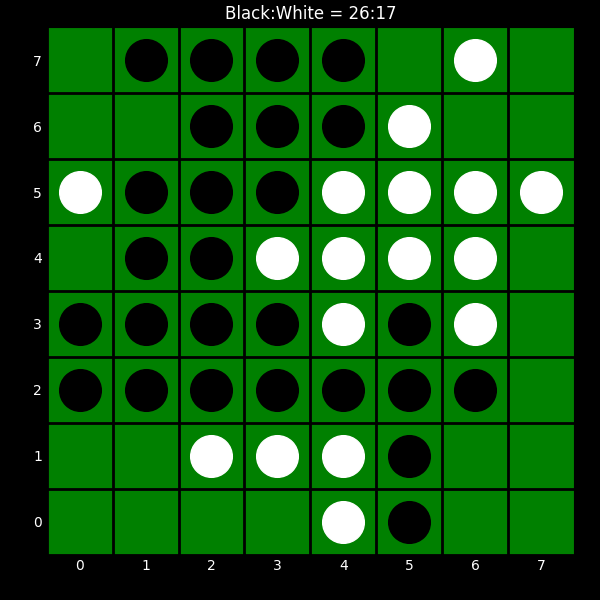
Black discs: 26
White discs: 17